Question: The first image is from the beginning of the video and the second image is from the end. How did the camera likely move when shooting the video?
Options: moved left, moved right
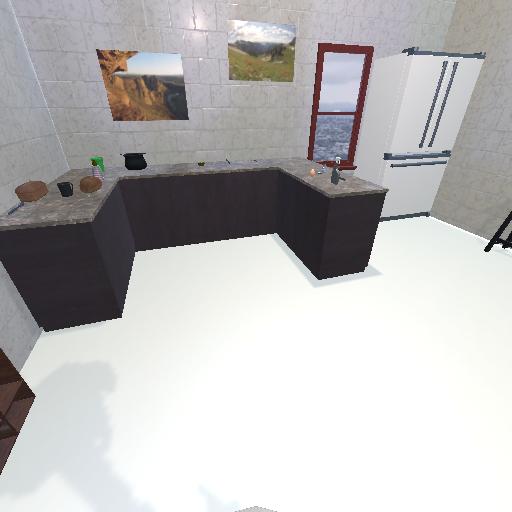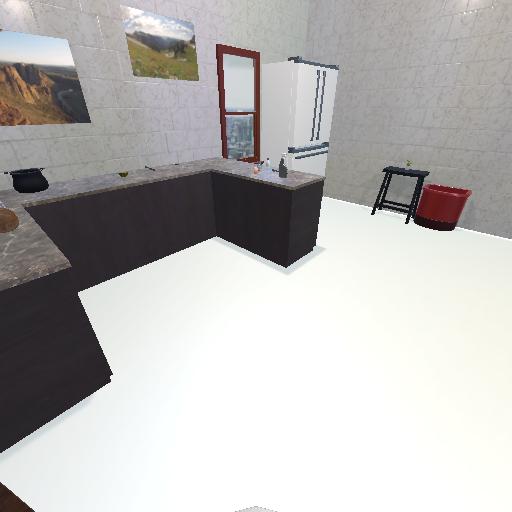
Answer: moved left